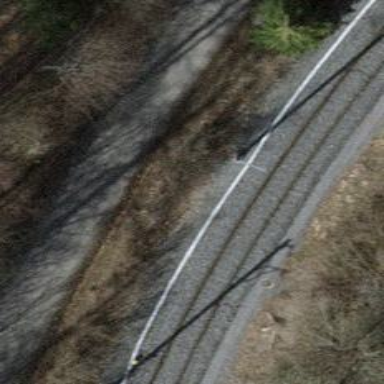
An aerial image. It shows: Catenary mast for power lines.